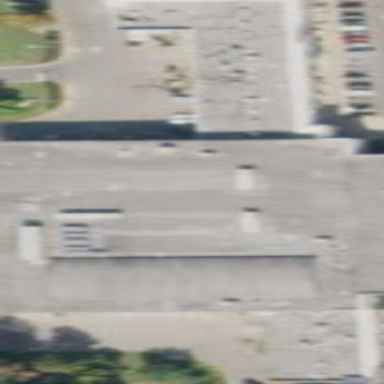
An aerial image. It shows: Commercial building.